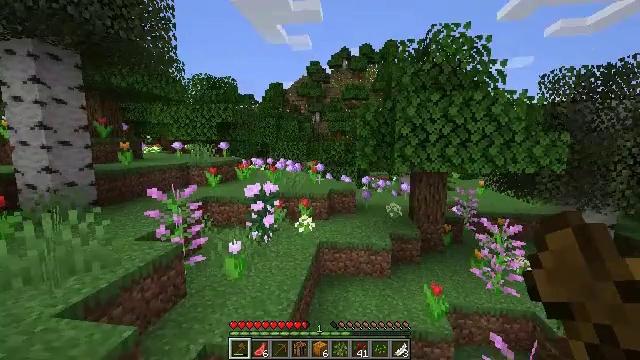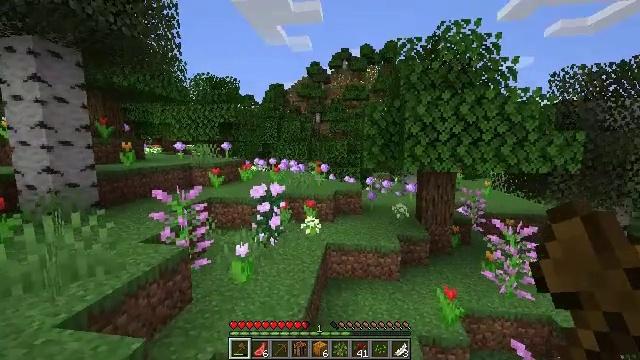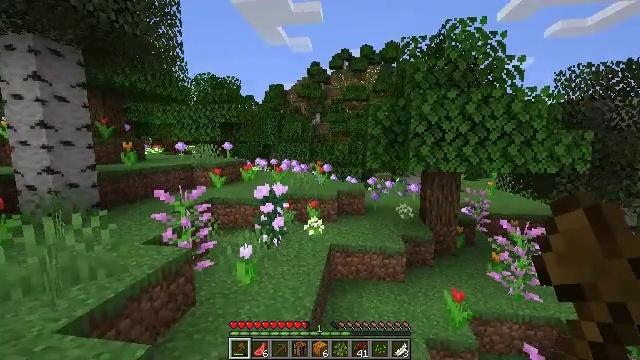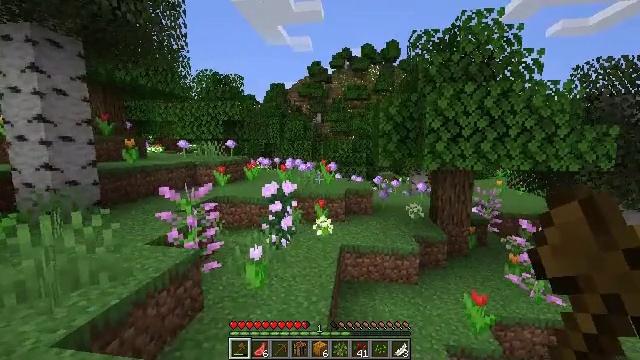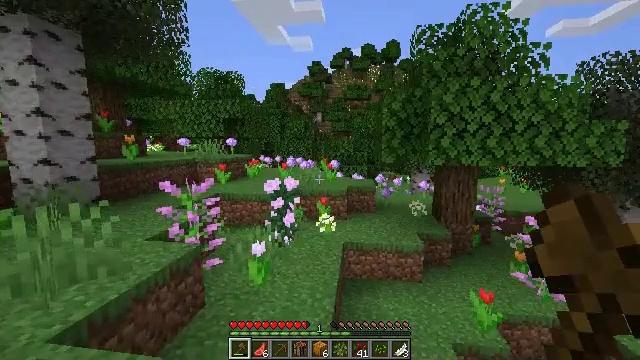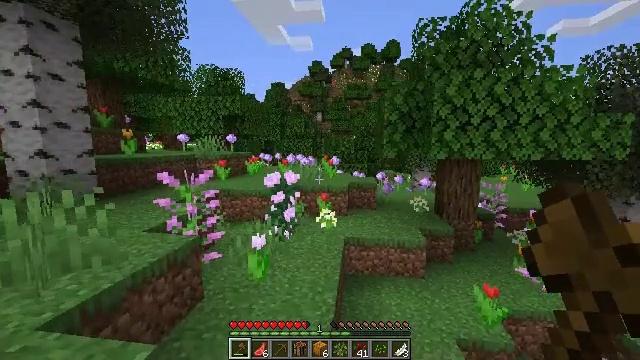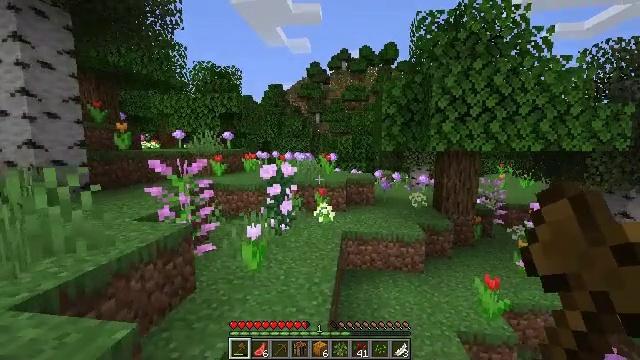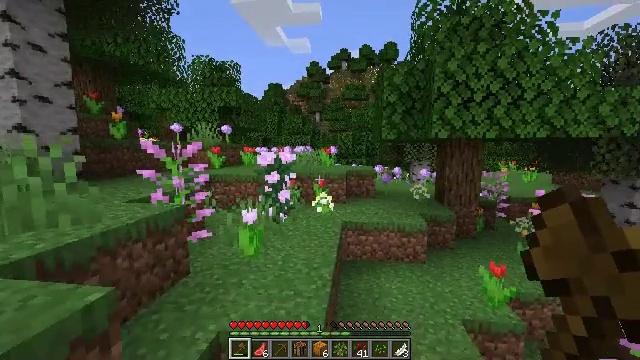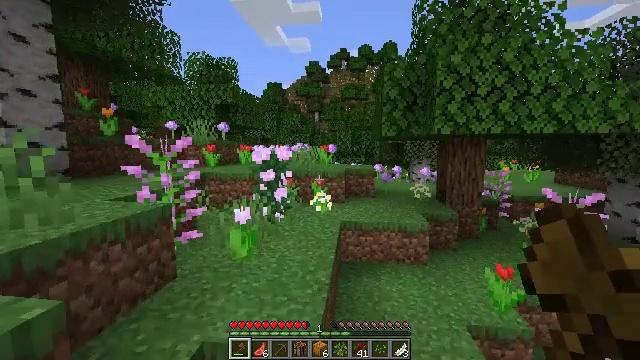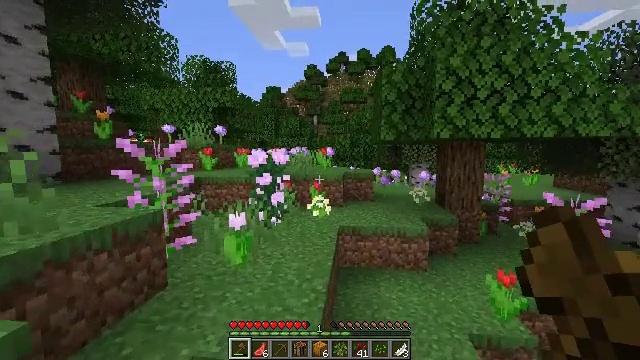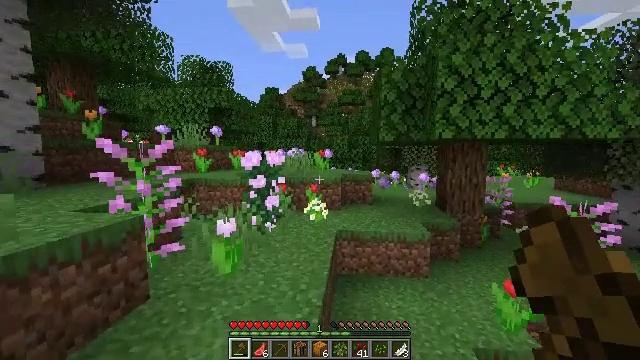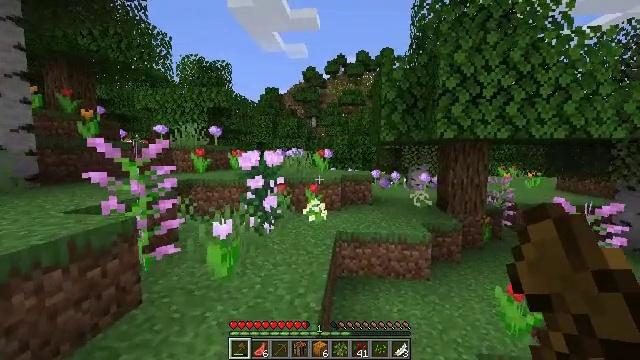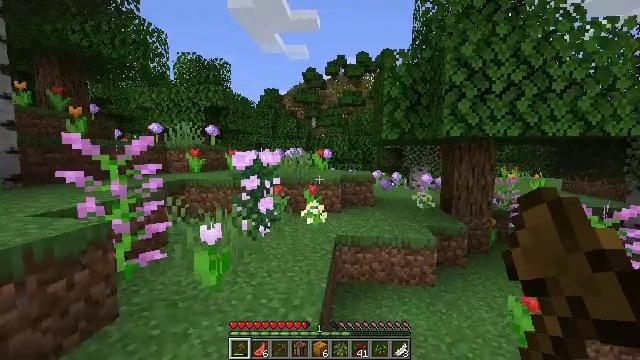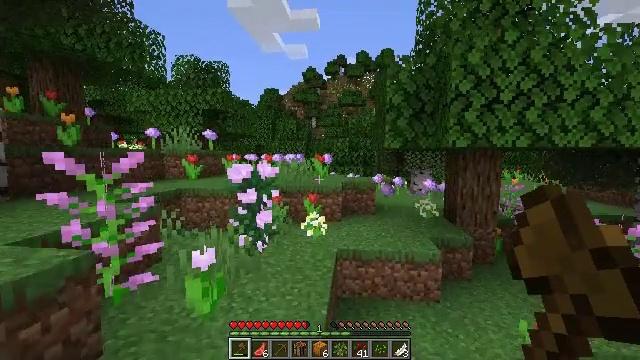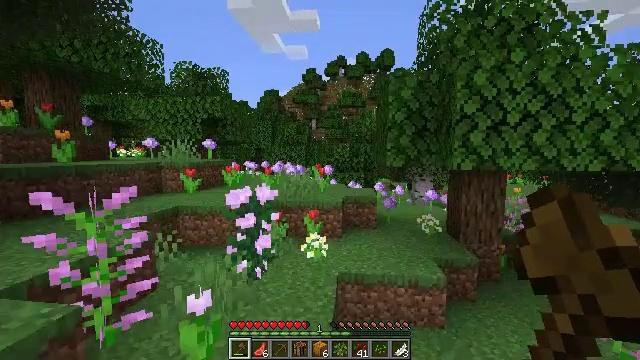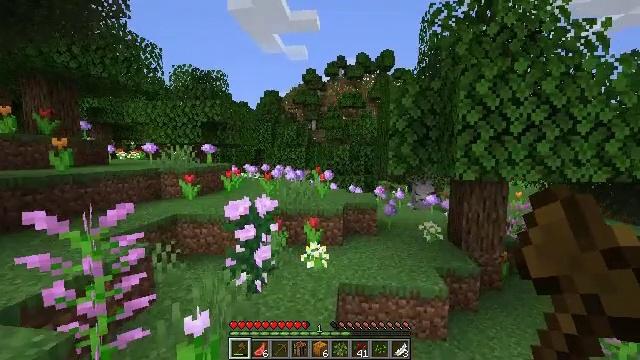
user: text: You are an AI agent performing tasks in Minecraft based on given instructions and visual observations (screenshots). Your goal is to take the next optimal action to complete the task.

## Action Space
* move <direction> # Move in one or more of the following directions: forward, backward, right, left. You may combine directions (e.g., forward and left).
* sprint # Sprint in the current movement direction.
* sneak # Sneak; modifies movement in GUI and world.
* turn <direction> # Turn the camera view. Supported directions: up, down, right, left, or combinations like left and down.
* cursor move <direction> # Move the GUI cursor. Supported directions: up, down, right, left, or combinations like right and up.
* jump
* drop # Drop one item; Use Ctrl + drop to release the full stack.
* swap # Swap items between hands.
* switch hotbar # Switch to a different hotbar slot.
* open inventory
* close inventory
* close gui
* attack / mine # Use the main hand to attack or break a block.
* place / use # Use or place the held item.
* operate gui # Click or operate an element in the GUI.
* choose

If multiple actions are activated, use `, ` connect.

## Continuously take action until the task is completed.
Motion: motion action
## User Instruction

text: Break the cornflower to collect it.
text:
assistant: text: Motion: move forward and move left
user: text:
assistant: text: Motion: move forward and move left
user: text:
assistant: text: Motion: move forward and move left
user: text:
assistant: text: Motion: move forward and move left
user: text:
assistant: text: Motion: move forward and move left
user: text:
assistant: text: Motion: move forward
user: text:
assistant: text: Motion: move forward
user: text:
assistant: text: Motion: move forward
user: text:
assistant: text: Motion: move forward
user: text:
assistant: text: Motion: move forward
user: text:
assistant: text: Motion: move forward
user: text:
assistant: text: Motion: move forward
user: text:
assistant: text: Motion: move forward, jump
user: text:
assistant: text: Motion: move forward, jump
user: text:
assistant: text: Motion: move forward, jump
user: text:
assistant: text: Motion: move forward, jump
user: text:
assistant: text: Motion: move forward
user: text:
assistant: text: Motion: move forward and move left
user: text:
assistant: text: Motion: move forward and move left
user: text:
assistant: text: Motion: move forward and move left
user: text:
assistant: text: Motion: move forward and move left
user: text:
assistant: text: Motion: move forward and move left
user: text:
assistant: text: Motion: move forward and move left
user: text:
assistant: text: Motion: move forward
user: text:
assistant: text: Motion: move forward
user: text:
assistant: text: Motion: move forward
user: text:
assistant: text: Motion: move forward
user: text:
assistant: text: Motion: move forward
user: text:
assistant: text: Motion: move forward
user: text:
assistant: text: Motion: move forward